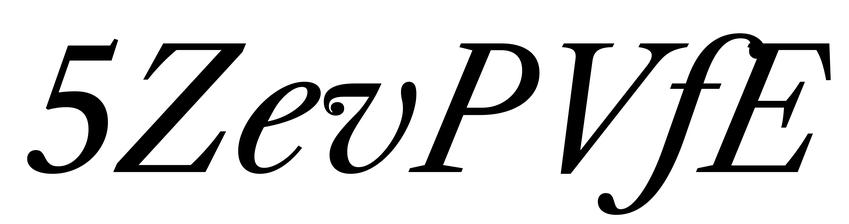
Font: LibreCaslonText-Italic_Italic